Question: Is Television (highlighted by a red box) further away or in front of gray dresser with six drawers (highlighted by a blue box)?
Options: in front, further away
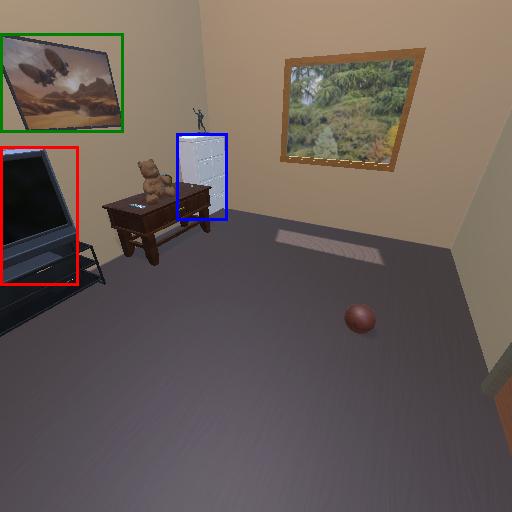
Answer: in front